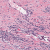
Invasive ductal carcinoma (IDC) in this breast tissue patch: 0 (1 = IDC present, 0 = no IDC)